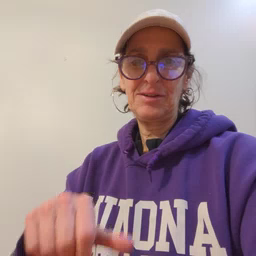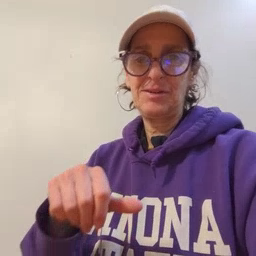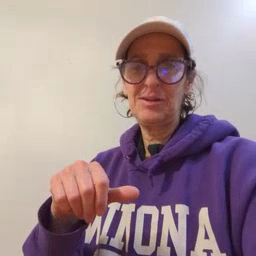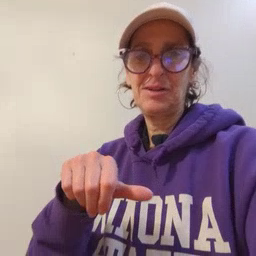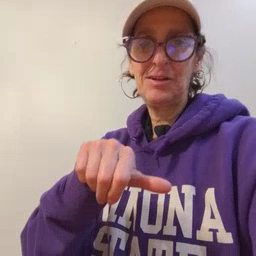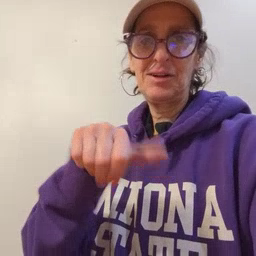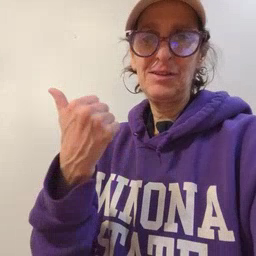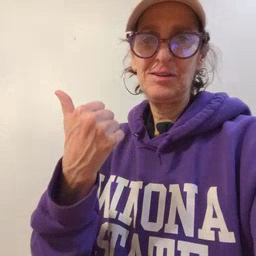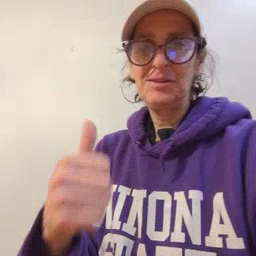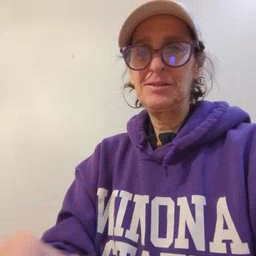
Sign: another